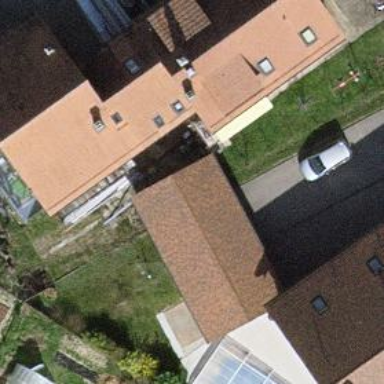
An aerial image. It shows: Simple and straightforward house.